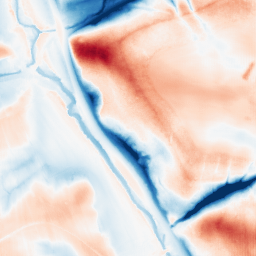
Category: classical
Decomposition family: gaussian_anisotropic
Decomposition parameters: sigma_x: 10
sigma_y: 20
Upsampling method: fft_zeropad
Upsampling parameters: scale: 8
Upsampling scale: 8